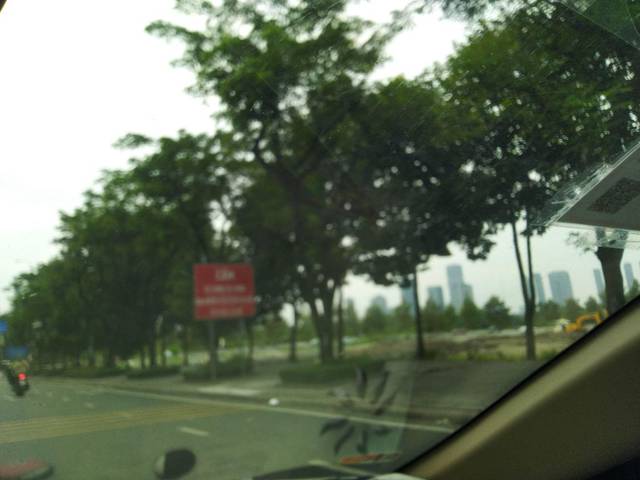
Region: Vietnam
Coordinates: 10.774, 106.724